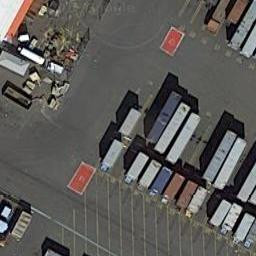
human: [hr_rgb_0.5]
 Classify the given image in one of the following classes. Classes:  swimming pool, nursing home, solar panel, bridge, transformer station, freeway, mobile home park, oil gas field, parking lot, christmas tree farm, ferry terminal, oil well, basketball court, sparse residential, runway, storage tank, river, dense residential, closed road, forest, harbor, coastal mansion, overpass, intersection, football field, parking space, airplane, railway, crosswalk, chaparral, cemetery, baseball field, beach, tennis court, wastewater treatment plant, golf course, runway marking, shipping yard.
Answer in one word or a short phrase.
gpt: shipping yard